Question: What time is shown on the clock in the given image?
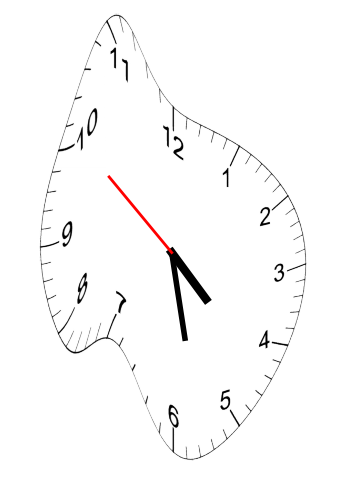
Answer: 04:27:51